Interaction volume radius: 10 \u00c5
Interaction volume height: 10 \u00c5
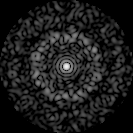
Disorder parameter: 0.8133